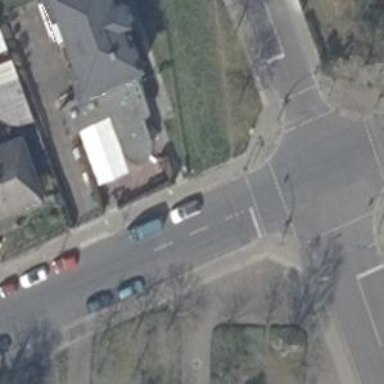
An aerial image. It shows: Pub.